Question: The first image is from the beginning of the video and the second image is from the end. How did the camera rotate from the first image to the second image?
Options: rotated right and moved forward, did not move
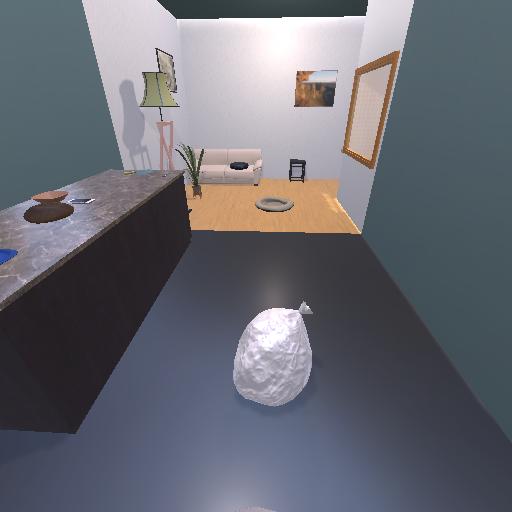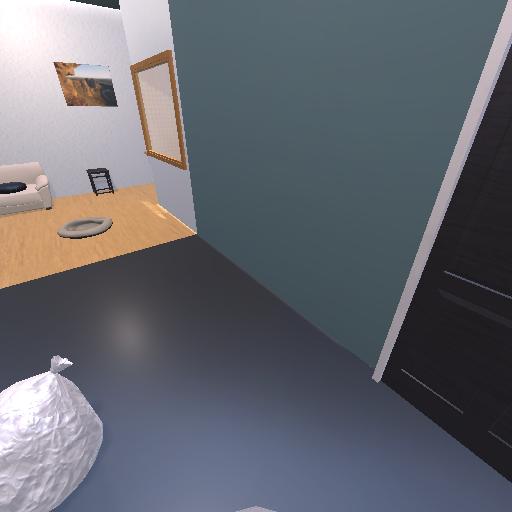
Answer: rotated right and moved forward